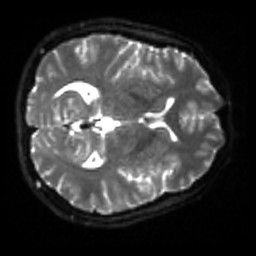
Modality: sbref
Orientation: axial
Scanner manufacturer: siemens
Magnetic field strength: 3 T
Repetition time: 4 s
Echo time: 0.0594 s